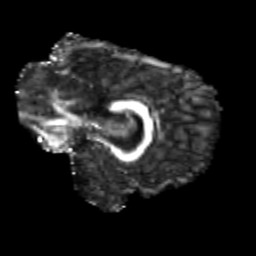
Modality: FA
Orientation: sagittal
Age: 21
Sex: female
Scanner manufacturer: siemens
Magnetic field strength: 3 T
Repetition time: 3.5 s
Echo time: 0.113 s